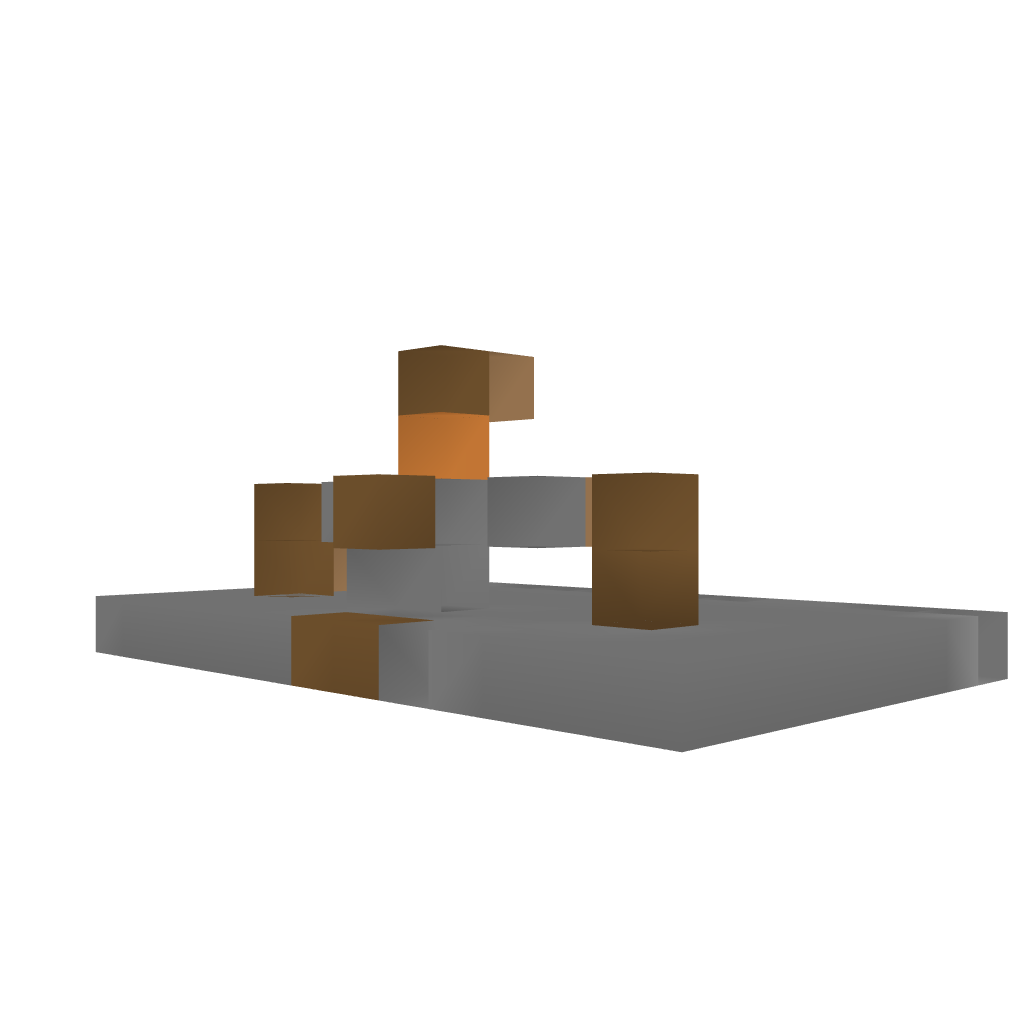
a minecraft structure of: Iron Golem Self Builder bad low quality